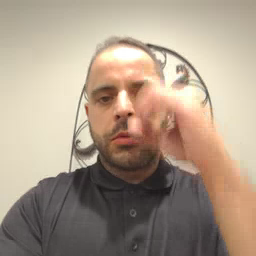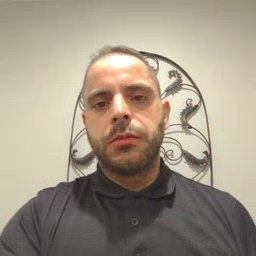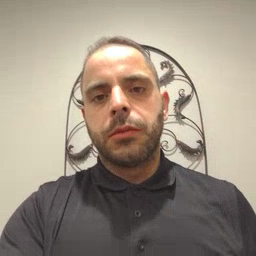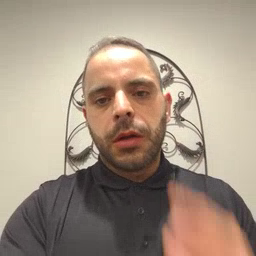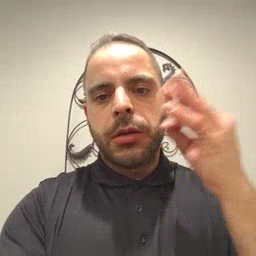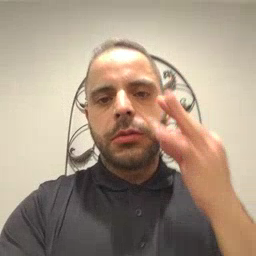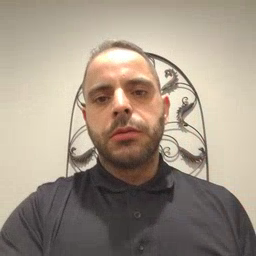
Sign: cat